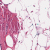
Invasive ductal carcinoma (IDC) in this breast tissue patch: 0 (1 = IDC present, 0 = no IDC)